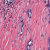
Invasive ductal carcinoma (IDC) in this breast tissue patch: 1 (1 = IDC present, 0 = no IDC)